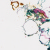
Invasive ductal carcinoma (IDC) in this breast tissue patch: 0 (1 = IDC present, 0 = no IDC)